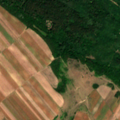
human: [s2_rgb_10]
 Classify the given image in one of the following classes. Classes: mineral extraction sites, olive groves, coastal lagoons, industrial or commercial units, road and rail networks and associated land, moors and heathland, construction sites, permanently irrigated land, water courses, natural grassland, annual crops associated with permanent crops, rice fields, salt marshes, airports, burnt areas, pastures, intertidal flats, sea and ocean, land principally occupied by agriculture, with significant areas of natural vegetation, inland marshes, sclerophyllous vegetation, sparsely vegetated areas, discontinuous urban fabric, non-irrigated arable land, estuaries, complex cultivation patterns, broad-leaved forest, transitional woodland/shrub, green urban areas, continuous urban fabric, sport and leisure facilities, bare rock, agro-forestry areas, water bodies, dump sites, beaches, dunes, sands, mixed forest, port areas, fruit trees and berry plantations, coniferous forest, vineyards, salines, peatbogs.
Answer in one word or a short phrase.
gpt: non-irrigated arable land, pastures, broad-leaved forest, mixed forest, transitional woodland/shrub